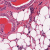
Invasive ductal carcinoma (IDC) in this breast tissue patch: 0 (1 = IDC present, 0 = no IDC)